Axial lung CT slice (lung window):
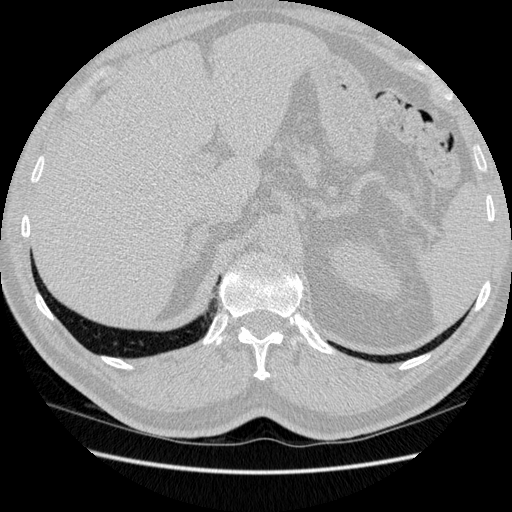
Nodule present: no